Interaction volume radius: 5 \u00c5
Interaction volume height: 10 \u00c5
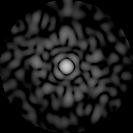
Disorder parameter: 0.8413